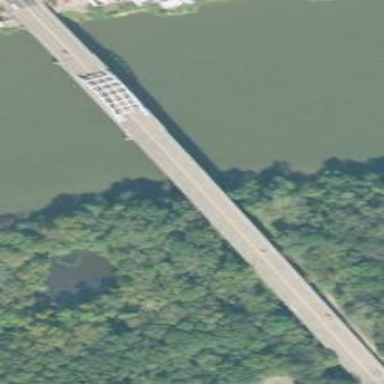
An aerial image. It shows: Attraction that is man-made bridge.